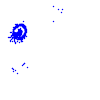
Particle: electron